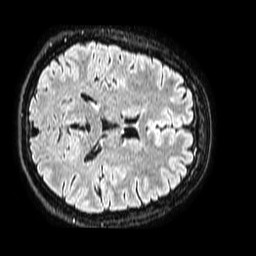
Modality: FLAIR
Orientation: axial
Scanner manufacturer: philips
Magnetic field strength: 1.5 T
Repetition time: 4.8 s
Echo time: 0.3 s